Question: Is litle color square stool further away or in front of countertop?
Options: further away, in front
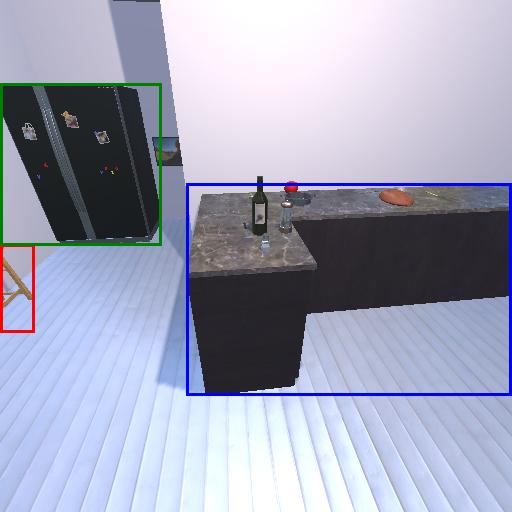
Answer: further away